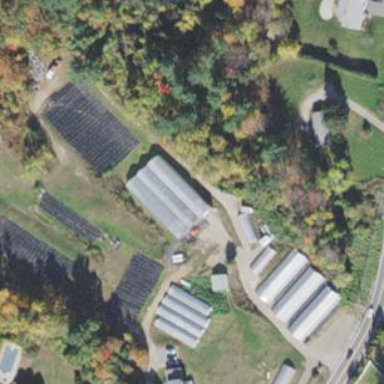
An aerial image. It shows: Greenhouse used for horticulture.